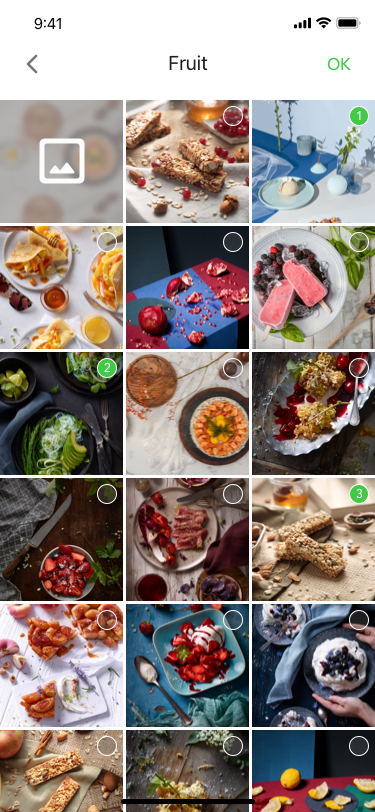
Text in this UI design:
Fruit
OK
1
2
3